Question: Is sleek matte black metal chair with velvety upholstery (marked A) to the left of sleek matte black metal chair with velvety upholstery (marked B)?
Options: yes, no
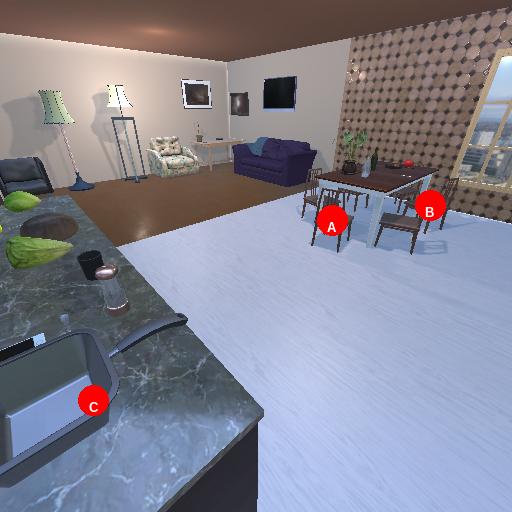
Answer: yes